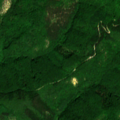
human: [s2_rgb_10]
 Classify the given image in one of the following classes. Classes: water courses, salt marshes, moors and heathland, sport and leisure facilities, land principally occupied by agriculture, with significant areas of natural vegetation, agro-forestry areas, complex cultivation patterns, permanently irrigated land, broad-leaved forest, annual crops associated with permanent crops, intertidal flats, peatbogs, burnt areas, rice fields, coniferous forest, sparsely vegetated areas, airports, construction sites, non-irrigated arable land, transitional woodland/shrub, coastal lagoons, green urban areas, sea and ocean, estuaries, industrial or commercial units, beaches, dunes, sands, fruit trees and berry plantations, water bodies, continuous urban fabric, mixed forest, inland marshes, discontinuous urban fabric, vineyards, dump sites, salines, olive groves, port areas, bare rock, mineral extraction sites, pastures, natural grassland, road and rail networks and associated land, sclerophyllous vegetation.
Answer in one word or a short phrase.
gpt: broad-leaved forest, mixed forest, transitional woodland/shrub